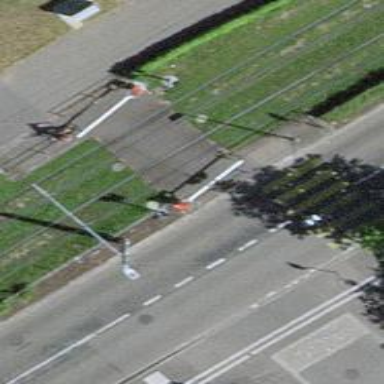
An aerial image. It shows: Railway crossing.